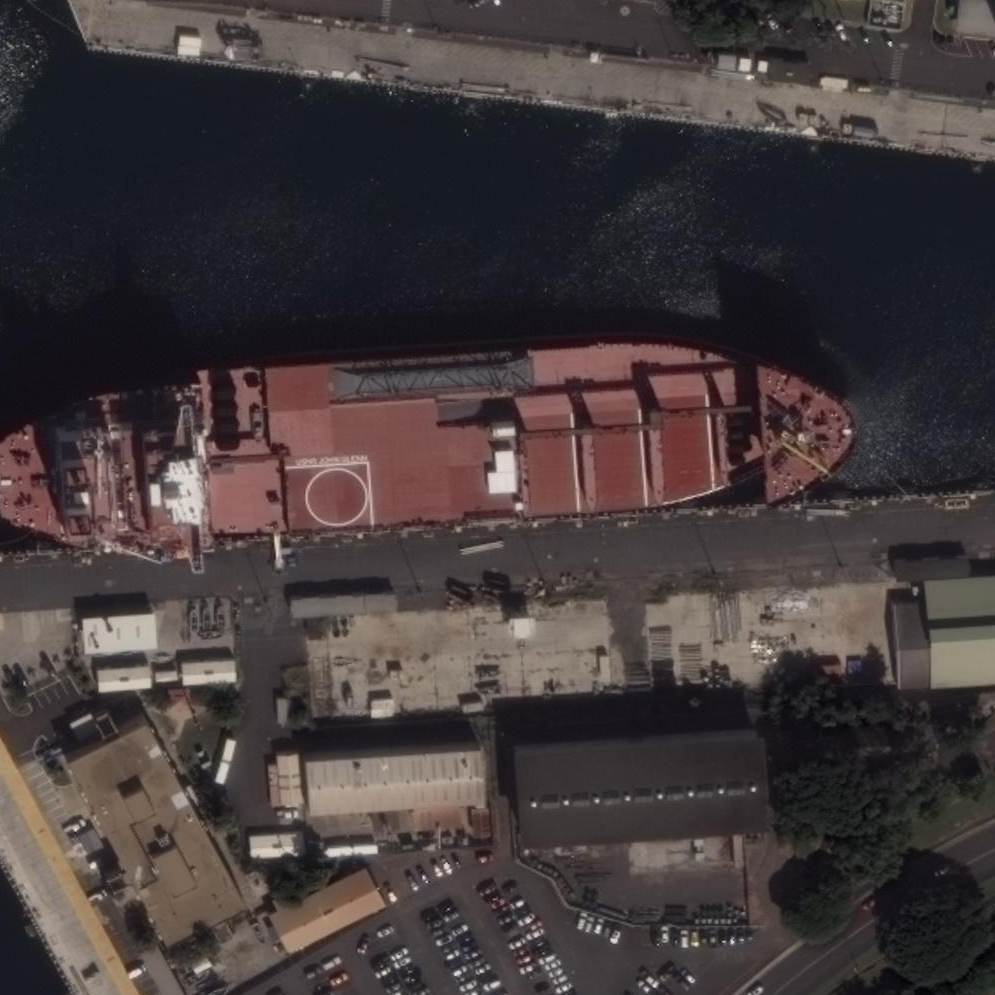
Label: Cargo_ship